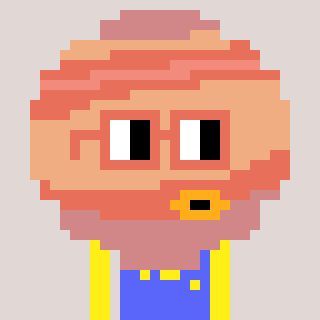
a pixel art character with square orange glasses, a jupiter-shaped head and a purple-colored body on a warm background